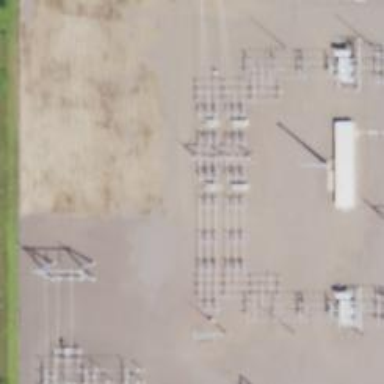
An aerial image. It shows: Switch for power supply.